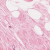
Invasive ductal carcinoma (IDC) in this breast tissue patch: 0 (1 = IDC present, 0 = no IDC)